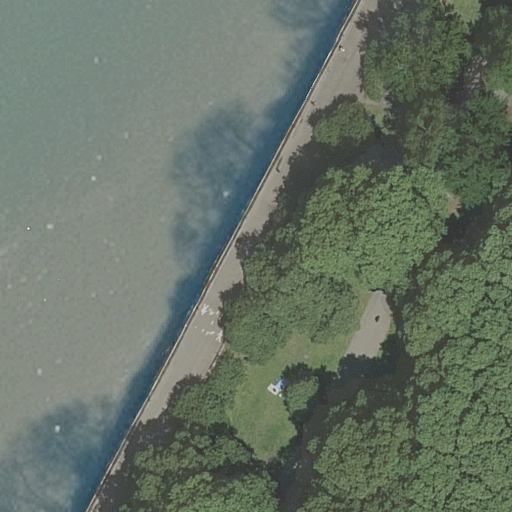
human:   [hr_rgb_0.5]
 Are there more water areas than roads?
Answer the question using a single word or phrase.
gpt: no

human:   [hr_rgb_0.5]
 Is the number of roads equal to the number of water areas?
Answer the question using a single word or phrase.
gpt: no

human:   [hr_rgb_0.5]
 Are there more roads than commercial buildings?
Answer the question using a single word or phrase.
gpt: yes

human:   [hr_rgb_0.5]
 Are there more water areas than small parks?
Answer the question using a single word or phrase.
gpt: yes

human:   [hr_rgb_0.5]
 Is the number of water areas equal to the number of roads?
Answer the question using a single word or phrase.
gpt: no

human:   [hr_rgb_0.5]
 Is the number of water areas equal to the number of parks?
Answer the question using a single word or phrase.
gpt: yes

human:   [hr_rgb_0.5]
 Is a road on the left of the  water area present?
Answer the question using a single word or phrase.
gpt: no

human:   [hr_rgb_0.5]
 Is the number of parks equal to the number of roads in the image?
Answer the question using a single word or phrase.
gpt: no

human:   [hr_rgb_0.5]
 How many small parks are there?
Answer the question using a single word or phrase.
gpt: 0

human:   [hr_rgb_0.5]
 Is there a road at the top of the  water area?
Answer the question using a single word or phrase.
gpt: no

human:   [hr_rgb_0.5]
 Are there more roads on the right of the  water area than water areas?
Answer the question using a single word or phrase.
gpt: yes

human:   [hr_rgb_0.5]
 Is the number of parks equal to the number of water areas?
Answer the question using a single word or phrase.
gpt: yes

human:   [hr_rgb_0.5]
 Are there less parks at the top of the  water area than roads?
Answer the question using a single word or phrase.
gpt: yes

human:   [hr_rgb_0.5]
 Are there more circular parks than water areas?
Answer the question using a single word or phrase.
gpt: no

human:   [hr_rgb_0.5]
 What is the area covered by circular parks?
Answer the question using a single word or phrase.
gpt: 0m2

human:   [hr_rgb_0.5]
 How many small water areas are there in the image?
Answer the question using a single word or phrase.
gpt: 0

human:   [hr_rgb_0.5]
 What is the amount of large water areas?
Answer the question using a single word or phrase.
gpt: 1

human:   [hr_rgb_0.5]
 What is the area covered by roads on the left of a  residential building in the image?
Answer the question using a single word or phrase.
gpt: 0m2

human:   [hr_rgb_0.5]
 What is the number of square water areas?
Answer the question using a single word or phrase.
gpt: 0

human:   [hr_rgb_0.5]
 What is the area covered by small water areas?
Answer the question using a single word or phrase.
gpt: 0m2

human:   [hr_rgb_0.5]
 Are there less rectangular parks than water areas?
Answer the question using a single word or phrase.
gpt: no

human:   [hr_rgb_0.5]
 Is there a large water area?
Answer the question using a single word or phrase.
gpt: yes

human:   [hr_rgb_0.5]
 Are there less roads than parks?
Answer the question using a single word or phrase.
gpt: no

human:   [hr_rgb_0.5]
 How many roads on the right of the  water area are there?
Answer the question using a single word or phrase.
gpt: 4

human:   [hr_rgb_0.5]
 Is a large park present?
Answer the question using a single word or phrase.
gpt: no

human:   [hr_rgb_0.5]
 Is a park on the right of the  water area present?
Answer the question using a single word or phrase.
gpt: yes

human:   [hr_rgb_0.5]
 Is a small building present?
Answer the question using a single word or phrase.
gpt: no

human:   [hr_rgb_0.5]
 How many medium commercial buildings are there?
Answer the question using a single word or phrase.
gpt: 0

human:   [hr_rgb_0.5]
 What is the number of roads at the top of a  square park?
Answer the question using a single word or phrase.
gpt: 0

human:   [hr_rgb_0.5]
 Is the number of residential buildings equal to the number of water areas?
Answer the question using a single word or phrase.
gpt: no

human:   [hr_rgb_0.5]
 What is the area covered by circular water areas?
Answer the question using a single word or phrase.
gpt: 0m2

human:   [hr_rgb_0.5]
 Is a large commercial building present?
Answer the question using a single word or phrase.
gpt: no

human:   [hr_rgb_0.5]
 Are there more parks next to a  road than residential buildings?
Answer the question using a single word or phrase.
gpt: yes

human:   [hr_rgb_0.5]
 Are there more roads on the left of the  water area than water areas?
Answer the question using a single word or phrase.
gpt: no

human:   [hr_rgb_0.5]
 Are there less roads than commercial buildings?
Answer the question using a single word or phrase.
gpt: no

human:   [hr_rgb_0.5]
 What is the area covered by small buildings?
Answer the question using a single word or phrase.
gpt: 0m2